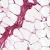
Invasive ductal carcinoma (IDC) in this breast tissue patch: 0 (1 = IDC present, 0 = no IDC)